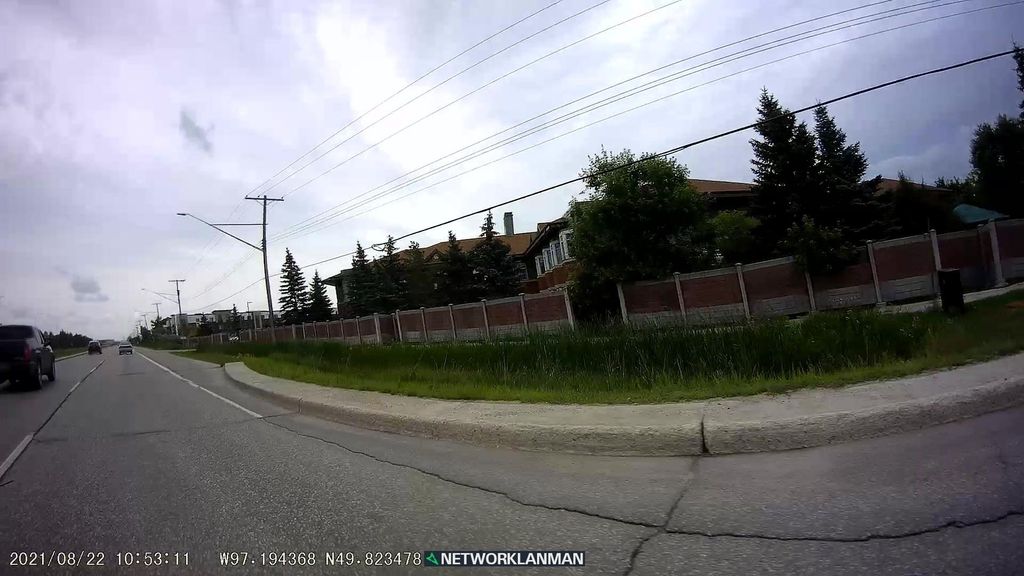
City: winnipeg